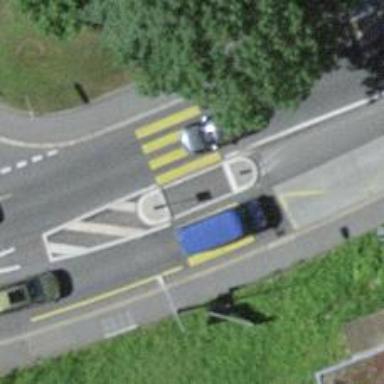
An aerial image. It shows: Footway located on traffic island.